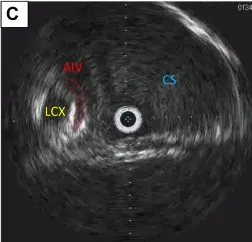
C: IVUS image close to anterior intraventricular vein (AIV). Note the AIV orifice is sandwiched between left circumflex (LCX) and coronary sinus (CS) trunk and shows eccentric narrowing.
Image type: radiology (ultrasound)